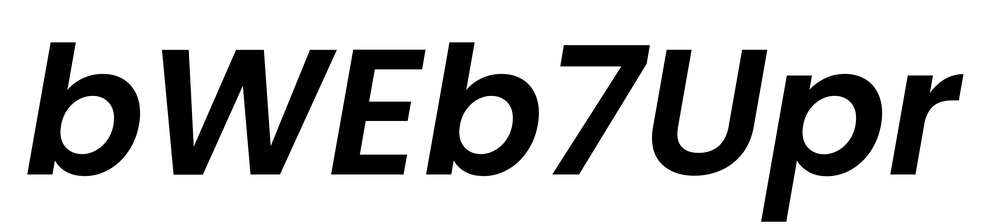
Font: Poppins-SemiBoldItalic